Question: I have added code to display a logo in the header of a shinydashboard app I am working on. The image displays as I hoped but the code is appearing within the sheet tab of the internet browser which is obviously not ideal, is there a way to prevent this from happening?

The relevant line of code I have used is:
'''
dashboardHeader(title = tags$a(tags$img(src = "/MainLogo.png", align = "left")))
'''
A full working example is given below (image file located in 'www' folder within the app project folder).
'''
## app.R ##
library(shiny)
library(shinydashboard)
ui <- dashboardPage(
dashboardHeader(title = tags$a(tags$img(src = "/MainLogo.png", align = "left"))),
dashboardSidebar(),
dashboardBody(
# Boxes need to be put in a row (or column)
fluidRow(
box(plotOutput("plot1", height = 250)),
box(
title = "Controls",
sliderInput("slider", "Number of observations:", 1, 100, 50)
)
)
)
)
server <- function(input, output) {
set.seed(122)
histdata <- rnorm(500)
output$plot1 <- renderPlot({
data <- histdata[seq_len(input$slider)]
hist(data)
})
}
shinyApp(ui, server)
'''
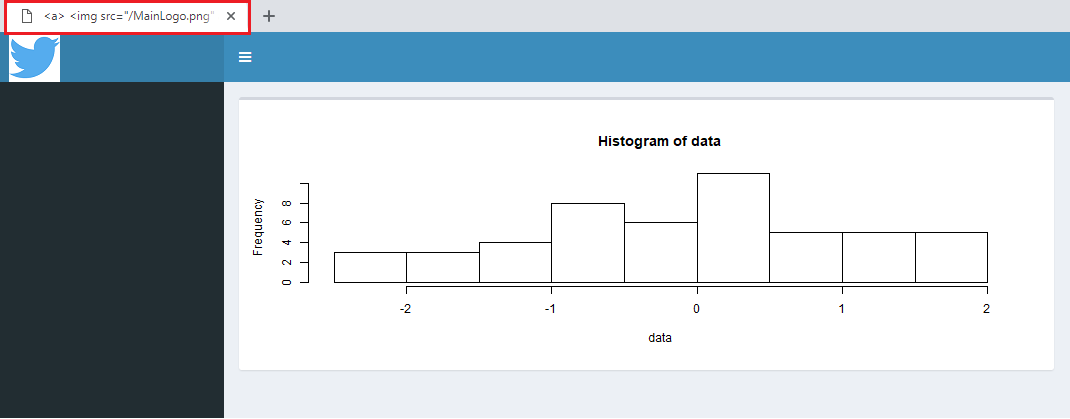
Answer: I have run into the same issue before, I hope this works for you. I had to look back at a previous application, and this was under my sidebar environment in the ui.R, you may need to play around with where it is placed, but it should work.
'HTML('<script> document.title = "Internet Tab Name"; </script>')'